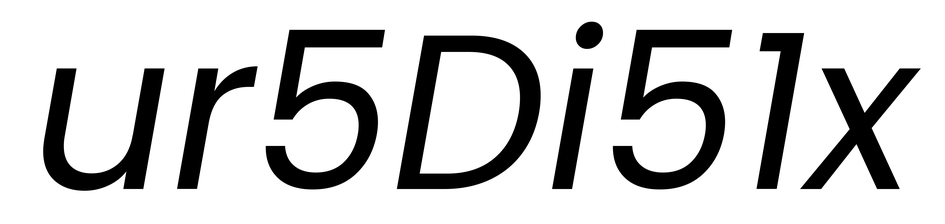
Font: Poppins-Italic